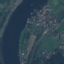
Land use / land cover: River